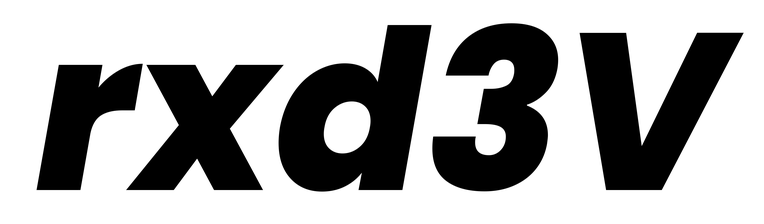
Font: Poppins-ExtraBoldItalic